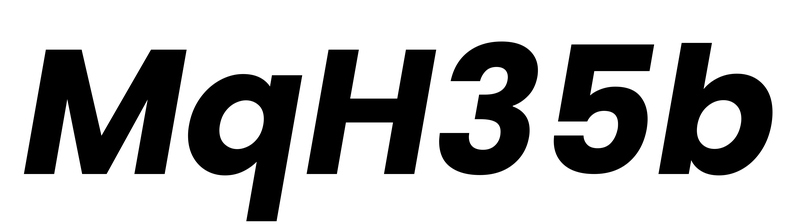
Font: Poppins-BoldItalic